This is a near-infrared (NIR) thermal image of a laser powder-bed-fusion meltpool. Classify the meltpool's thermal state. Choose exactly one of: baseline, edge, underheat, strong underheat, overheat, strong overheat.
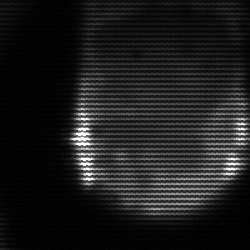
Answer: edge